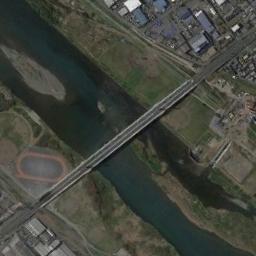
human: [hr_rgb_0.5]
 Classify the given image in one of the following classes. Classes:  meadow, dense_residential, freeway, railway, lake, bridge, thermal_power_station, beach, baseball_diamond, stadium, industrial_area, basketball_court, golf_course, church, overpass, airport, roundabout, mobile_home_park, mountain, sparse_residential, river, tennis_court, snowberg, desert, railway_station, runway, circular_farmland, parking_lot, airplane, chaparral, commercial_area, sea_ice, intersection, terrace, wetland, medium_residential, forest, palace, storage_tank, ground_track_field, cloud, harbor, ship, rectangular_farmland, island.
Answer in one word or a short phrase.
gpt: bridge